Current action and preconditions to check: trajectory_clear

Your task: For each precondition in the list above, predict whether it will hold at this action.

Consider the current scene as observed from the mobile robot's camera, and analyze the predicted future states of all dynamic agents (e.g., people, animals, vehicles, or any moving entities) within the NEXT SECOND.

IMPORTANT: Only answer "very likely" if you are absolutely certain—based on strong, clear evidence—that a dynamic agent will violate the precondition in the predicted future state. Do NOT answer "very likely" for unlikely, ambiguous, or low-probability risks.

Ask yourself for each precondition: Is there a high probability, with clear and convincing evidence, that the predicted future states of any dynamic agent will interfere with the predicted future state of the currently executing action within the NEXT SECOND, causing that precondition to fail?

Assess the risk level based on these predictions. Use "likely" or "very likely" if motions create a clear risk of interference.

Use "neutral" or "improbable" if agents are nearby but their predicted paths are clearly diverging or non-conflicting.

Failure Risk Categories: "very improbable", "improbable", "neutral", "likely", "very likely"

Answer Format: Output ONLY the probability_of_failure value from these categories: "very improbable", "improbable", "neutral", "likely", "very likely"

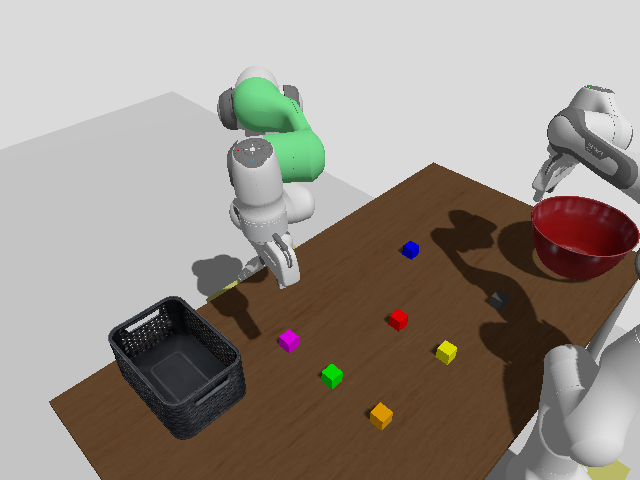

Answer: very improbable